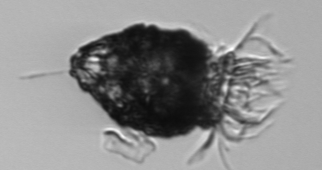
Label: Stenosemella_pacifica